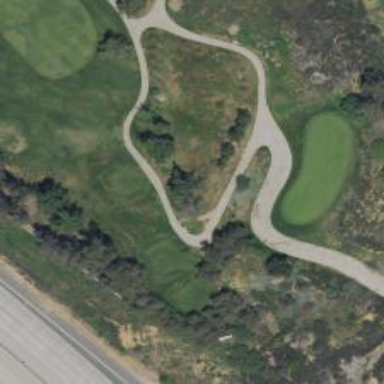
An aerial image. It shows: Service road used as golf cart path.